Question: Count the number of objects in the diagram.
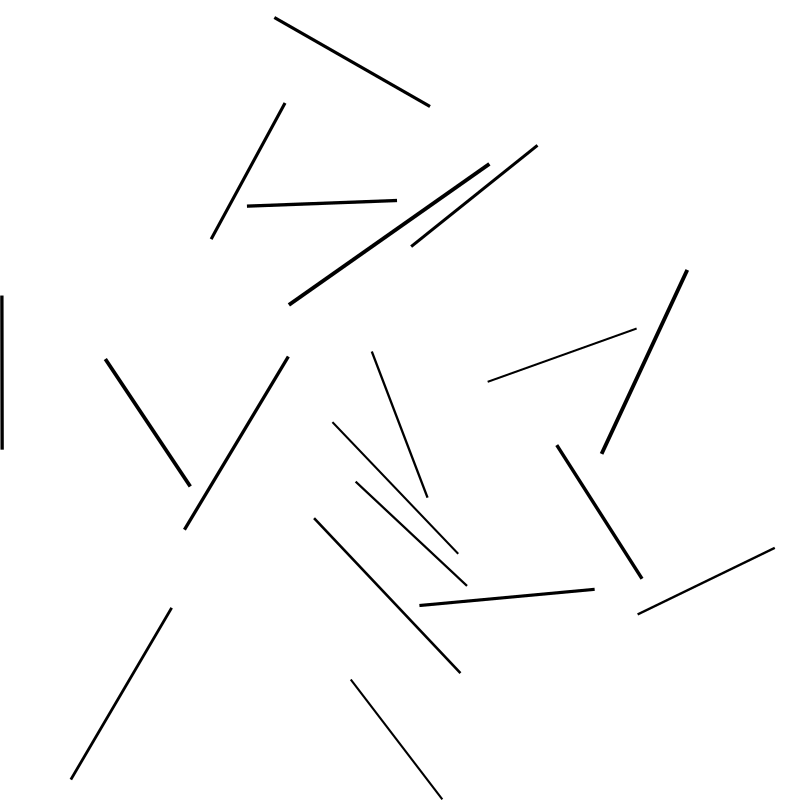
Answer: 19